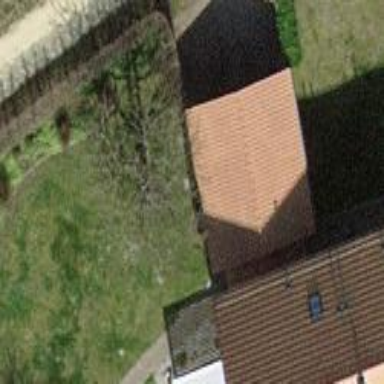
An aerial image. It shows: Garage.